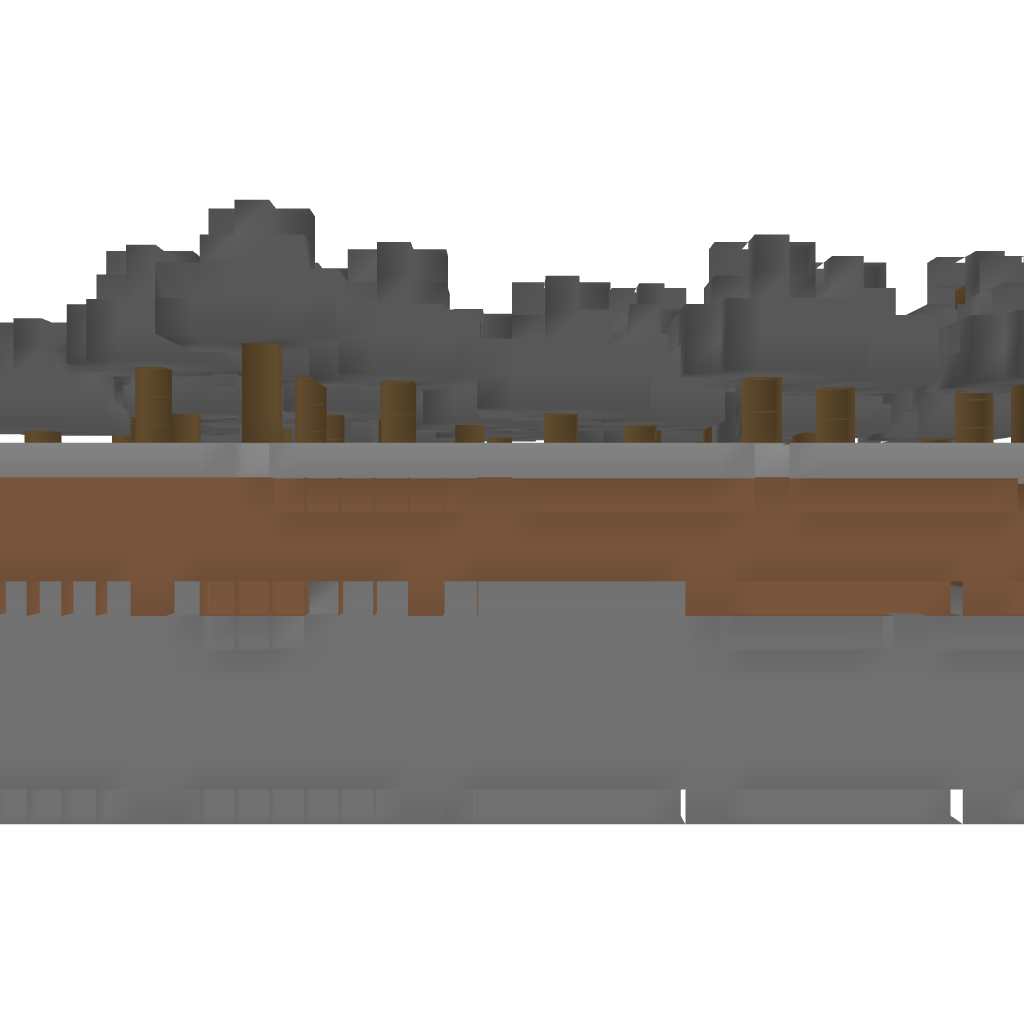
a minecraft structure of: Secret Base entrance